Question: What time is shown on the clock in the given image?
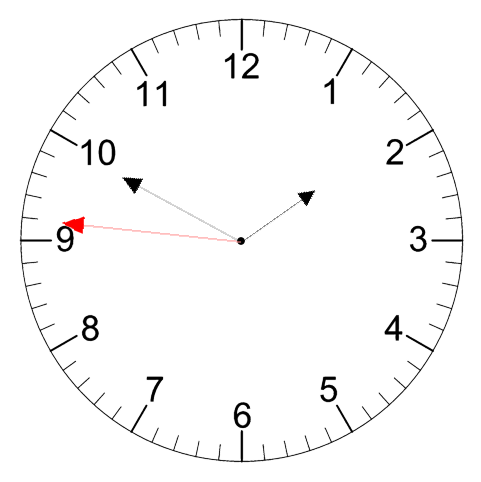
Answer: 01:49:46